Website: lowes
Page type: payment
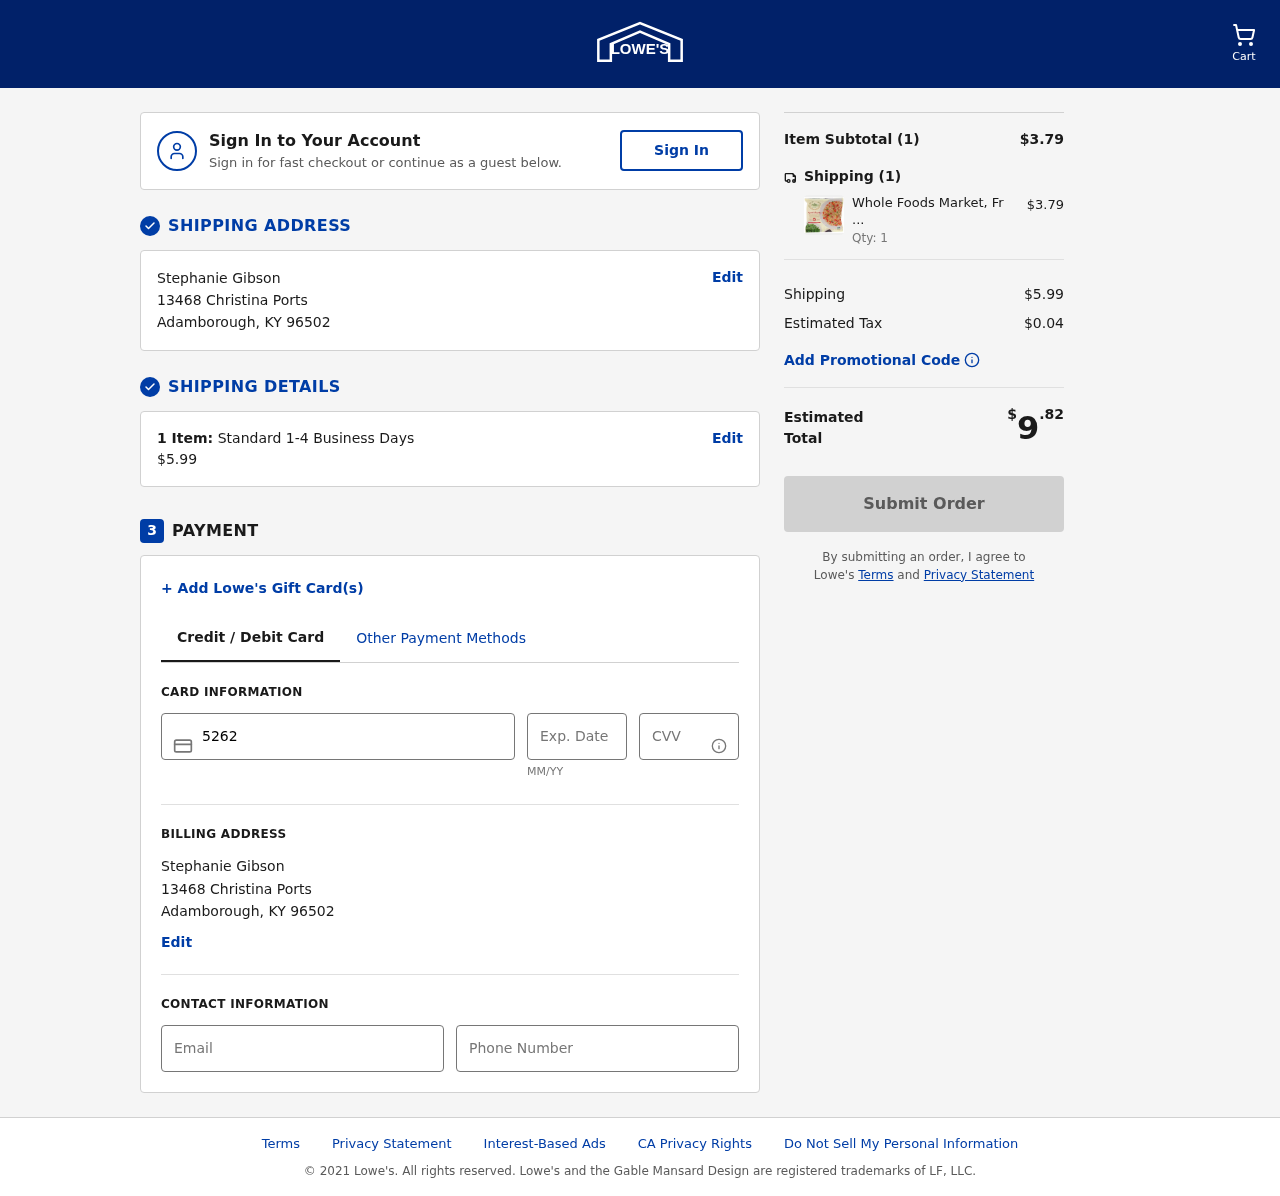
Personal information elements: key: PII_CARD_CVV
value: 601
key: PII_CARD_EXPIRY
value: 10/26
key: PII_CARD_NUMBER
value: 5262 2800 4980 6961
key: PII_CITY
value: Adamborough
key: PII_EMAIL
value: sgibson@yahoo.com
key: PII_FULLNAME
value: Stephanie Gibson
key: PII_PHONE
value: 2247946390
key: PII_POSTCODE
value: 96502
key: PII_STATE_ABBR
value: KY
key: PII_STREET
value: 13468 Christina Ports
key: PII_FULLNAME2
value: Stephanie Gibson
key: PII_CITY2
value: Adamborough
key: PII_STATE_ABBR2
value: KY
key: PII_POSTCODE_FULL
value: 96502
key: PII_LOCATION13_POSTCODE_EXT
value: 6502
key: PII_POSTCODE_NUMERIC
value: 96502
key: PII_LOCATION13_POSTCODE_EXT_NUMERIC
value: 6502
Product elements: key: PRODUCT1_NAME
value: Whole Foods Market, Fried Rice Vegetable, 20 Ounce
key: PRODUCT1_PRICE
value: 3.79
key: PRODUCT1_QUANTITY
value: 1
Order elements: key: ORDER_NUM_ITEMS
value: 1
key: ORDER_SHIPPING_COST
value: $5.99
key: ORDER_NUM_ITEMS2
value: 1
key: ORDER_SUBTOTAL
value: $3.79
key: ORDER_NUM_ITEMS3
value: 1
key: ORDER_SHIPPING_COST2
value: $5.99
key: ORDER_TAX
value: $0.04
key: ORDER_TOTAL
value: $9.82